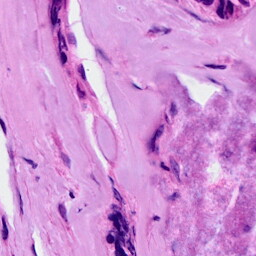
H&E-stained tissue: Breast